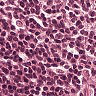
Metastatic tissue present: no